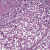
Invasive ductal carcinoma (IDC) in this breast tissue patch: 1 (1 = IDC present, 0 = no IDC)